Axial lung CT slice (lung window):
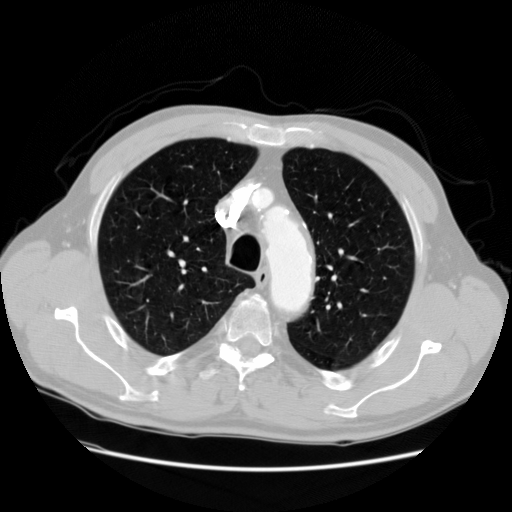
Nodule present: no